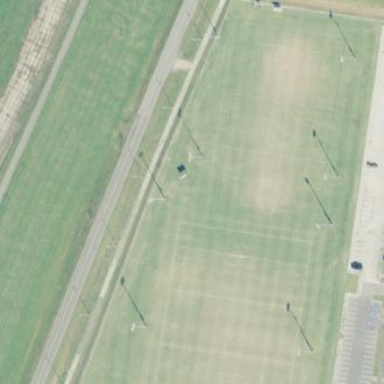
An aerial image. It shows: Rugby pitch used for leisure land.